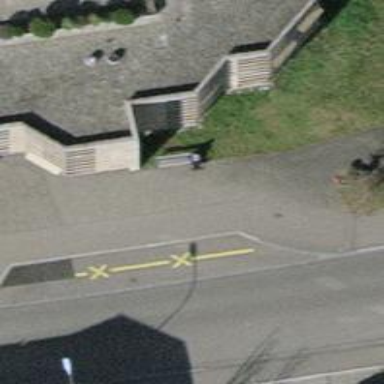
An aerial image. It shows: Post box is visible.